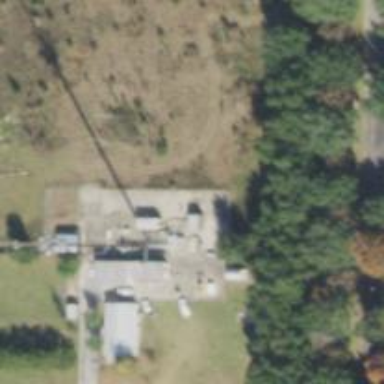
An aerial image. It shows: Mast tower used for communication.